Question: This is somewhat a general question about rectangles with border radii. I'm working with a developer that's taking my Photoshop comps and applying the designs to a prototype in Blend. They've told me that in Blend it's not possible to create a rectangle with only 2 curved corners. Supposedly you have to have all 4 corners with a border radius or none at all. Ideally I'd like only the top left and right corners with a border radius of 10 and the bottom edges without a curve. I'd just like to know if this is possible to do.

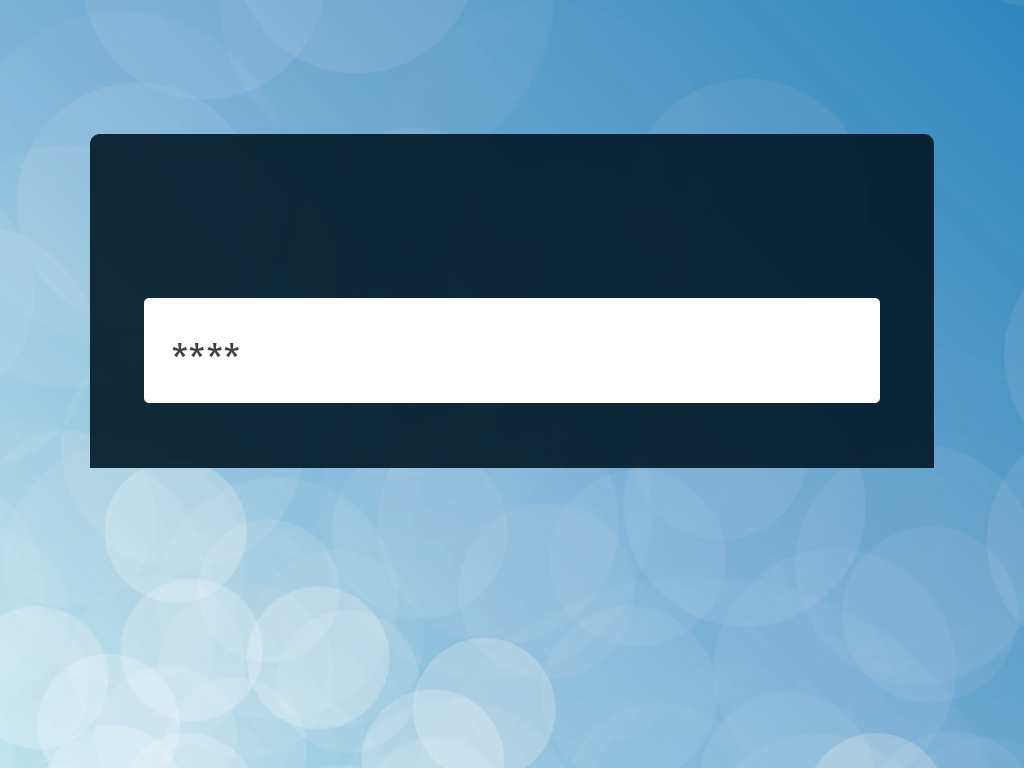
Answer: <URL>
'''
<Rectangle Fill="Blue" HorizontalAlignment="Center" VerticalAlignment="Center" Height="200" Width="200">
<Rectangle.Clip>
<RectangleGeometry Rect="0,20,200,200" RadiusX="20" RadiusY="20"/>
</Rectangle.Clip>
</Rectangle>
'''
'''
<Rectangle>
<Rectangle.Fill>
<VisualBrush Stretch="None">
<VisualBrush.Visual>
<Border CornerRadius="50,50,0,0" Width="300" Height="200" Background="Navy"></Border>
</VisualBrush.Visual>
</VisualBrush>
</Rectangle.Fill>
</Rectangle>
'''